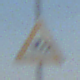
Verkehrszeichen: SeitenwindVonLinks
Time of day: MorningAfternoon
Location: Outdoor (Special)
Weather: Clear
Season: NotSpecified
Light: Natural